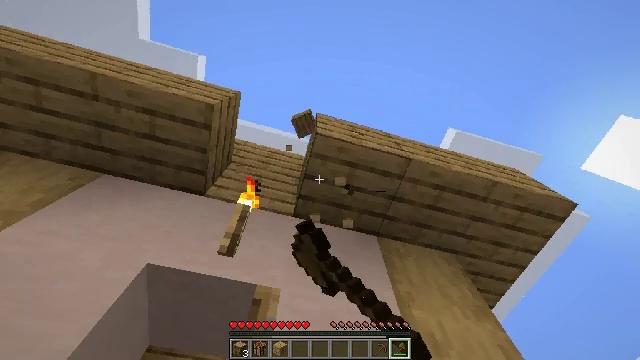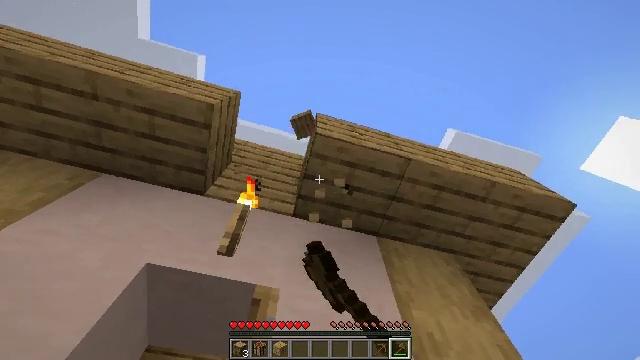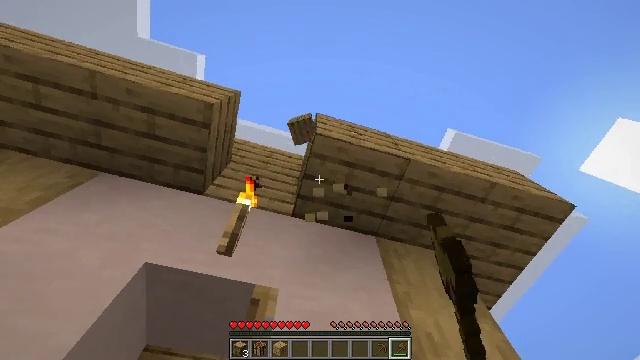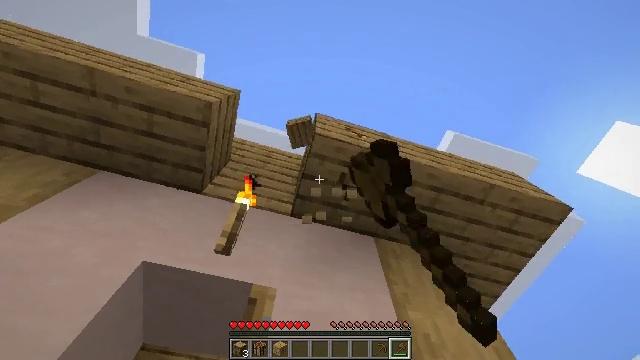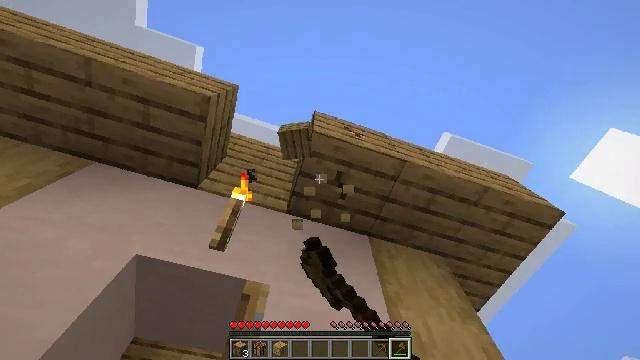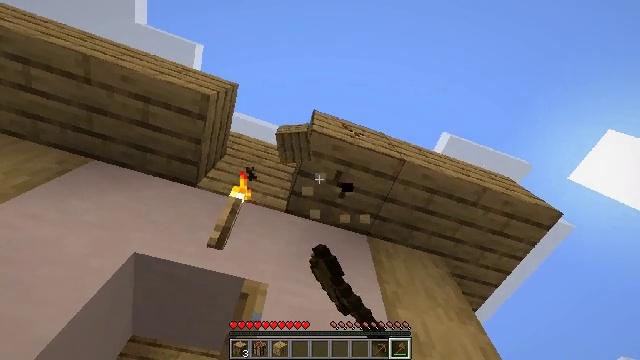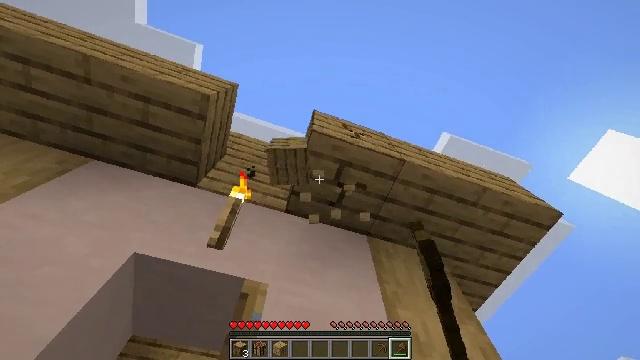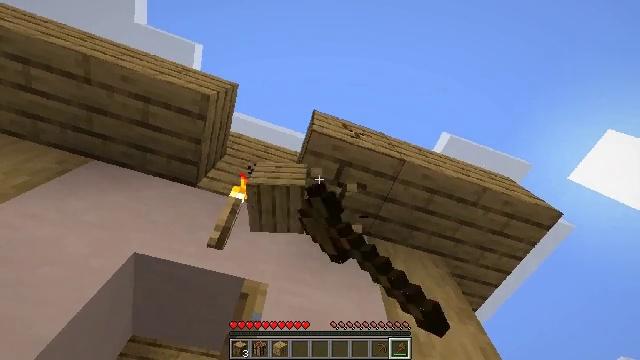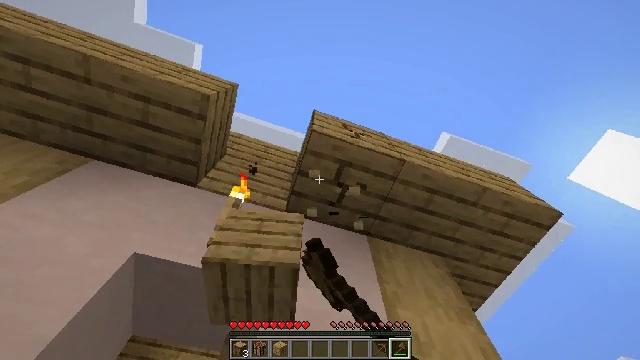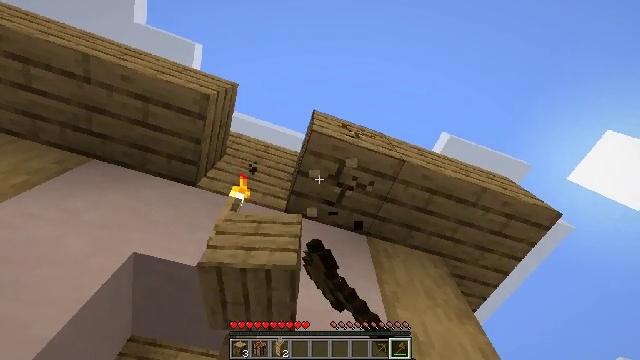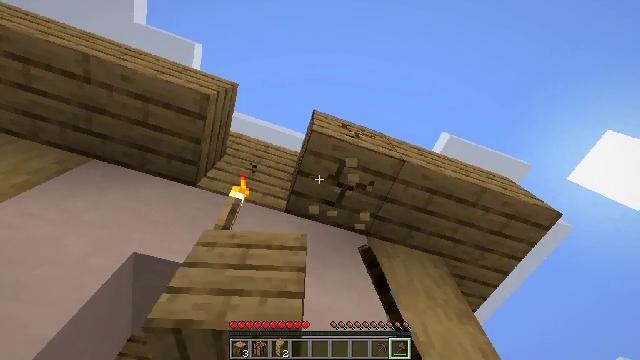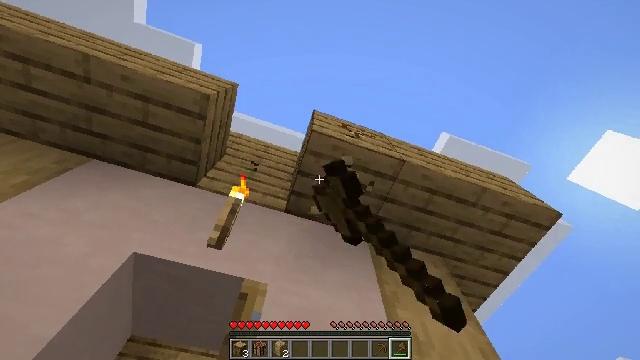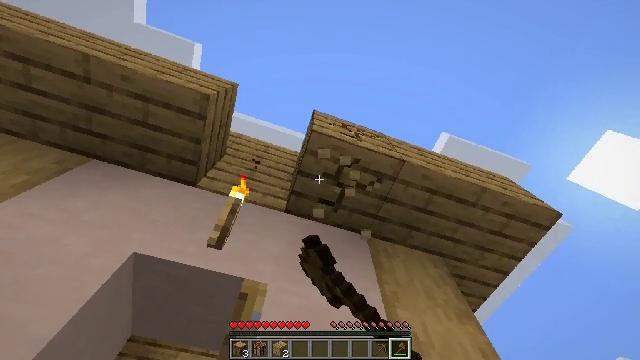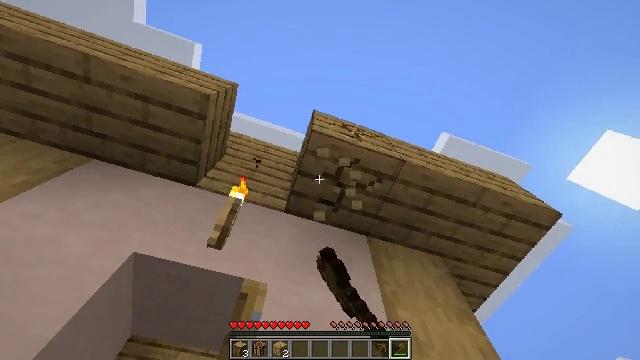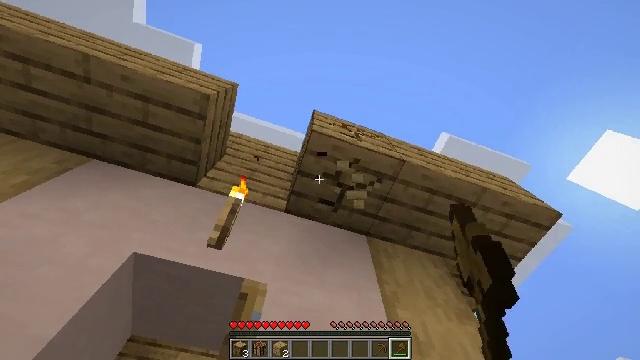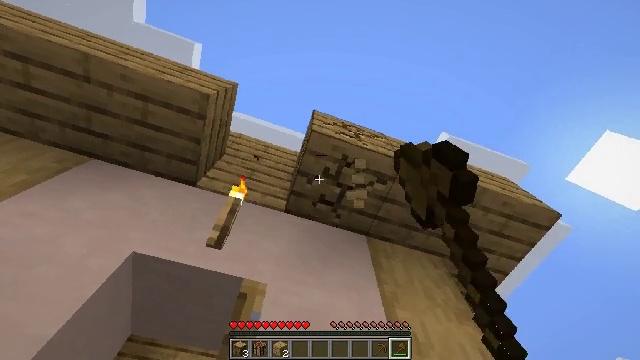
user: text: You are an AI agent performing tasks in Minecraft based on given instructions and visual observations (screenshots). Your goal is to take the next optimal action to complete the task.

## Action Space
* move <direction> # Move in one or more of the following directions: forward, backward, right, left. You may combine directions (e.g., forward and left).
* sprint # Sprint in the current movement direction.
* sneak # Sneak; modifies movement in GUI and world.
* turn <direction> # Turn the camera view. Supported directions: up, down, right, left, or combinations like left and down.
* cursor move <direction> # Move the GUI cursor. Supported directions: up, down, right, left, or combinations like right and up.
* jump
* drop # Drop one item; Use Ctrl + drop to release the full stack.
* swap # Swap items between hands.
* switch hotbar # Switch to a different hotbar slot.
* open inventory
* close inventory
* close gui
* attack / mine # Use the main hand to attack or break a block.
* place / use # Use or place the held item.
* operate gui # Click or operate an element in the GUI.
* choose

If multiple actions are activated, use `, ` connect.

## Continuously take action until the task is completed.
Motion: motion action
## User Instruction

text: Gather some oak planks.
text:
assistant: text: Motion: attack / mine
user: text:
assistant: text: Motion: attack / mine
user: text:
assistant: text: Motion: attack / mine
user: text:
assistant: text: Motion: turn right, attack / mine
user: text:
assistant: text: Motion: attack / mine
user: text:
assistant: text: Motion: attack / mine
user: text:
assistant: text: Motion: attack / mine
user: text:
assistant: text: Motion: attack / mine
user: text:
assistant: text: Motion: attack / mine
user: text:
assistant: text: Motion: attack / mine
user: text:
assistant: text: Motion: attack / mine
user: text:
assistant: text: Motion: attack / mine
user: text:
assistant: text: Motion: attack / mine
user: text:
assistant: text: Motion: attack / mine
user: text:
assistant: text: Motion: attack / mine
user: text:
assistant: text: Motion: attack / mine
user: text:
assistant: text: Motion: attack / mine
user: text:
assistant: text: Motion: attack / mine
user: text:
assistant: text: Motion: attack / mine
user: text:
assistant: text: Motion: attack / mine
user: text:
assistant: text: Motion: attack / mine
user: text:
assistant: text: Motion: attack / mine
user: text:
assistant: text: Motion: attack / mine
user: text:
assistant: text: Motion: attack / mine
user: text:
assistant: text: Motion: attack / mine
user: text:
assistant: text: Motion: attack / mine
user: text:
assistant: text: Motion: attack / mine
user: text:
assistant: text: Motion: attack / mine
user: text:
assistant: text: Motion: move right, attack / mine
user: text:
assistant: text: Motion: move right, attack / mine